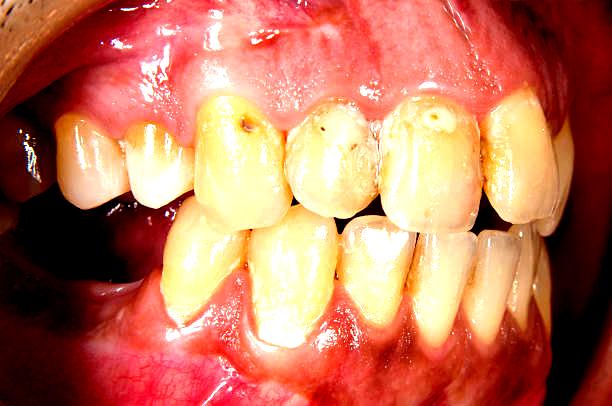
Condition: Gingivitis